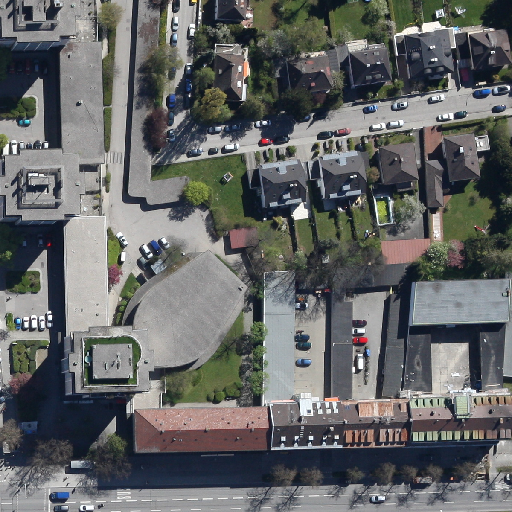
Referring expression: vehicle in the parking area